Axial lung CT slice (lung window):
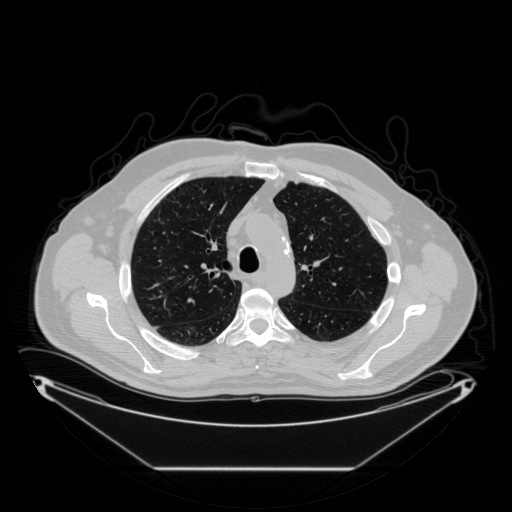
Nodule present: no